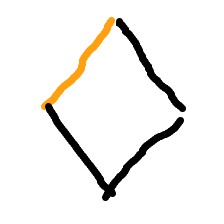
Shape: rhombus